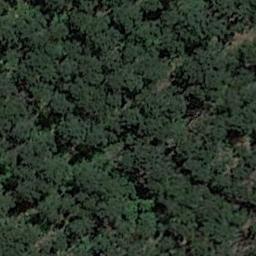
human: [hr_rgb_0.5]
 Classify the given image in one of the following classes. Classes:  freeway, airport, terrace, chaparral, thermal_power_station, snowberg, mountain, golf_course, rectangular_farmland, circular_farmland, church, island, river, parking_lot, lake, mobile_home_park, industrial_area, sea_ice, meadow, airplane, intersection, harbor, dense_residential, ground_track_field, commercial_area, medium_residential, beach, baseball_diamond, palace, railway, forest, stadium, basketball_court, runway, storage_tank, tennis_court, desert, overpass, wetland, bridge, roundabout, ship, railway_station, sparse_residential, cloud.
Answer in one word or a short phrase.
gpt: forest